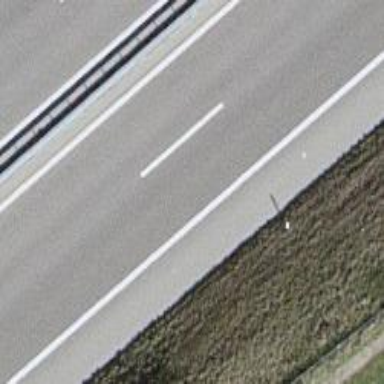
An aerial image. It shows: Motorway.